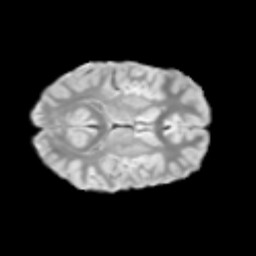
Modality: T2w
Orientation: axial
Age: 10
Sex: male
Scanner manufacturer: siemens
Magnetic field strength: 3 T
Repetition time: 3.8 s
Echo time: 0.07 s